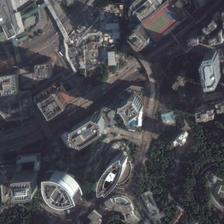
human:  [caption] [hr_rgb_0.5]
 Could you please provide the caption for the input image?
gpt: many buildings and green trees are in a commercial area .

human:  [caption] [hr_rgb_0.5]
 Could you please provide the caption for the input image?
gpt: many buildings and green trees are in a commercial area .

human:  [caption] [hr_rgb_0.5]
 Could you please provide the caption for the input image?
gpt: many buildings and green trees are in a commercial area .

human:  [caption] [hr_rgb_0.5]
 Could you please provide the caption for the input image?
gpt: many buildings and green trees are in a commercial area .

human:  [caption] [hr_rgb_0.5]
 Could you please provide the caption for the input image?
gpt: many buildings and green trees are in a commercial area .